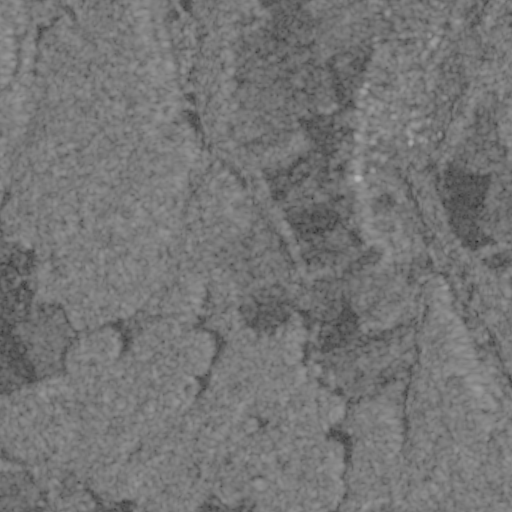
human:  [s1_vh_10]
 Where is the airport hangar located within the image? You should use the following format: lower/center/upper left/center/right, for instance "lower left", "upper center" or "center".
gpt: The airport hangar is located in the upper right of the image.
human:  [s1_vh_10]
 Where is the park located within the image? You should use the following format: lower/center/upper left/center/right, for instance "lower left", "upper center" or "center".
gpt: The park is located in the upper right of the image.
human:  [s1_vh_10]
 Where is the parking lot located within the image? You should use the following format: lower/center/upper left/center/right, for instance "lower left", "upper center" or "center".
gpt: The parking lot is located in the upper right of the image.
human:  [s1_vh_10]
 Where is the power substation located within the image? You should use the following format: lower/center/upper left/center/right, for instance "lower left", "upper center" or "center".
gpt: The power substation is located in the upper right of the image.
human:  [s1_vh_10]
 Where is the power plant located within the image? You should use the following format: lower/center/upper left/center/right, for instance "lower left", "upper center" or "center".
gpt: There is no power plant in the image.

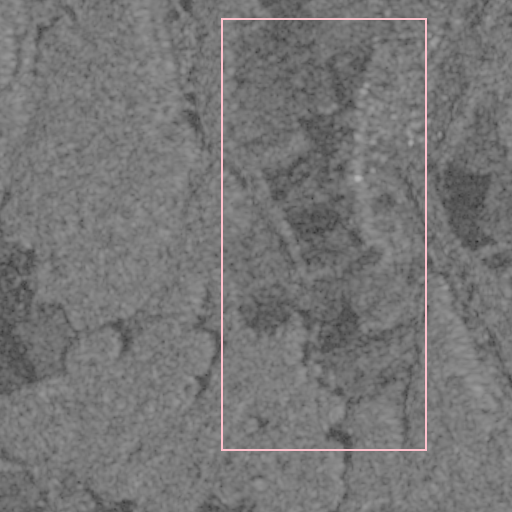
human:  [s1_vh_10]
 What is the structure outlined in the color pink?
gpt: The structure outlined in pink is a crop field.
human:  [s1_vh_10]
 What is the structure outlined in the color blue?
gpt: There is no blue outline.